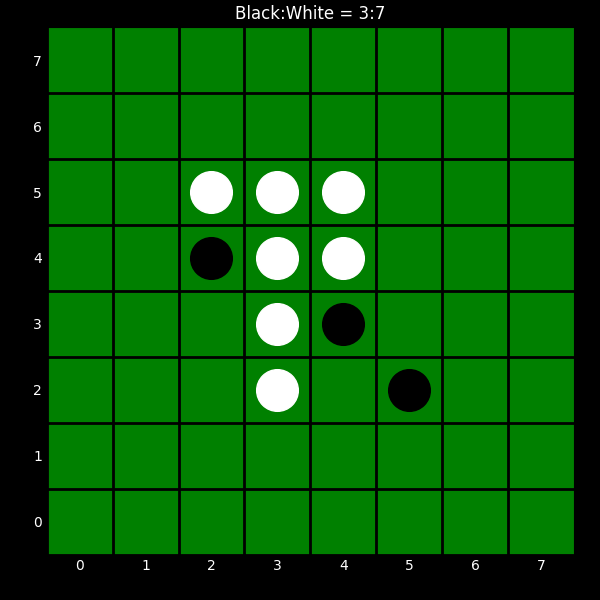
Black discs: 3
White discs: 7